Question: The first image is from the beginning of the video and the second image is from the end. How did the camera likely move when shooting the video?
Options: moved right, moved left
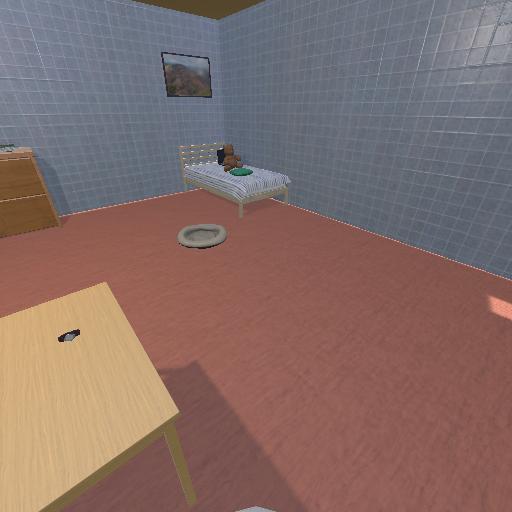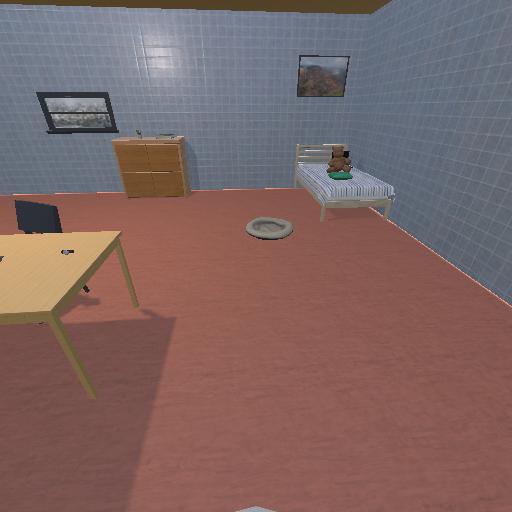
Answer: moved right